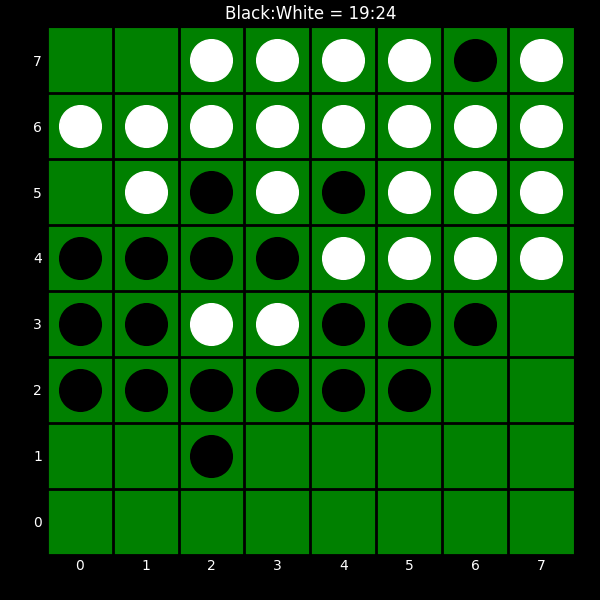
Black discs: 19
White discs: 24